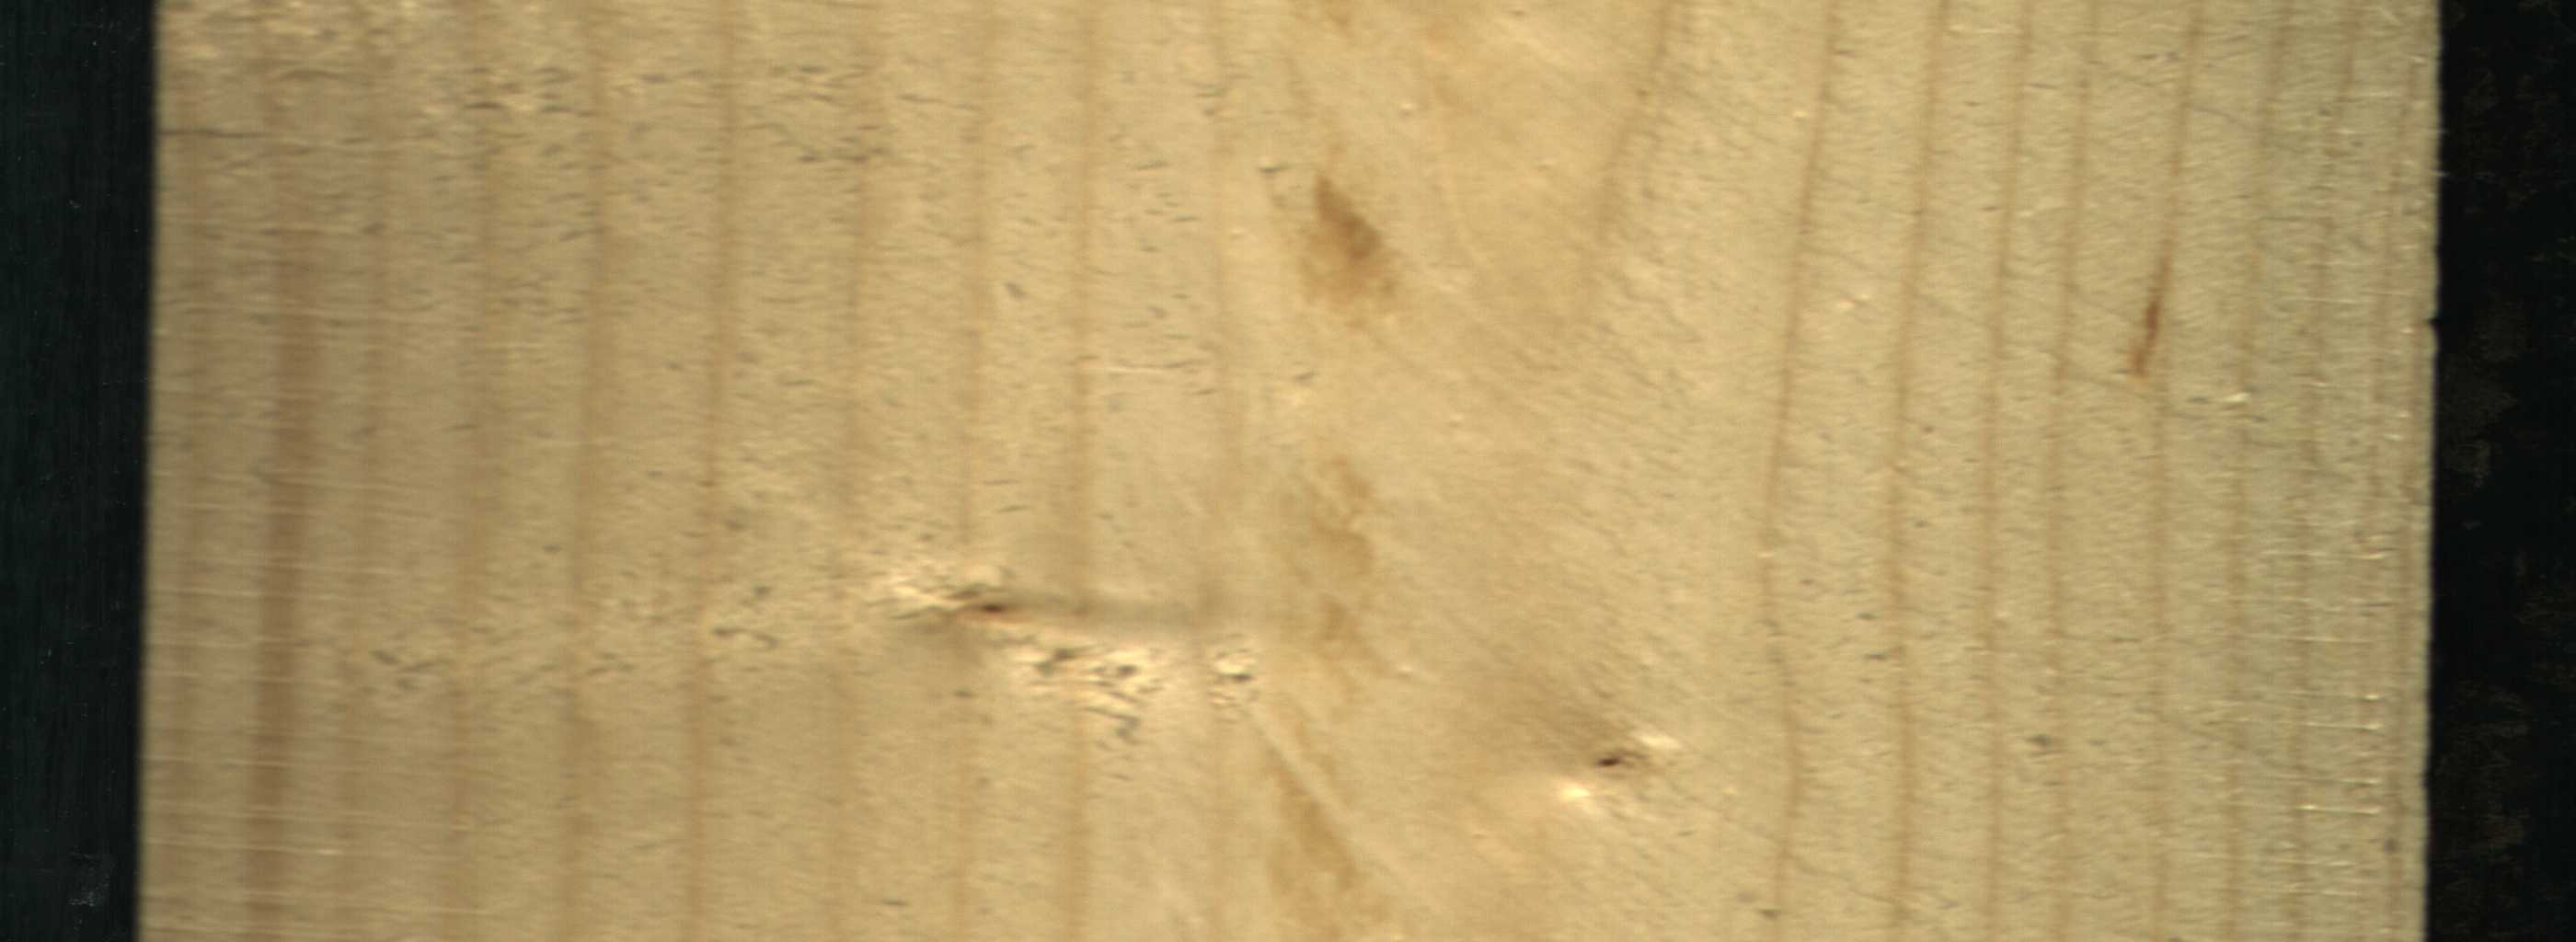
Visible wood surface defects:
resin